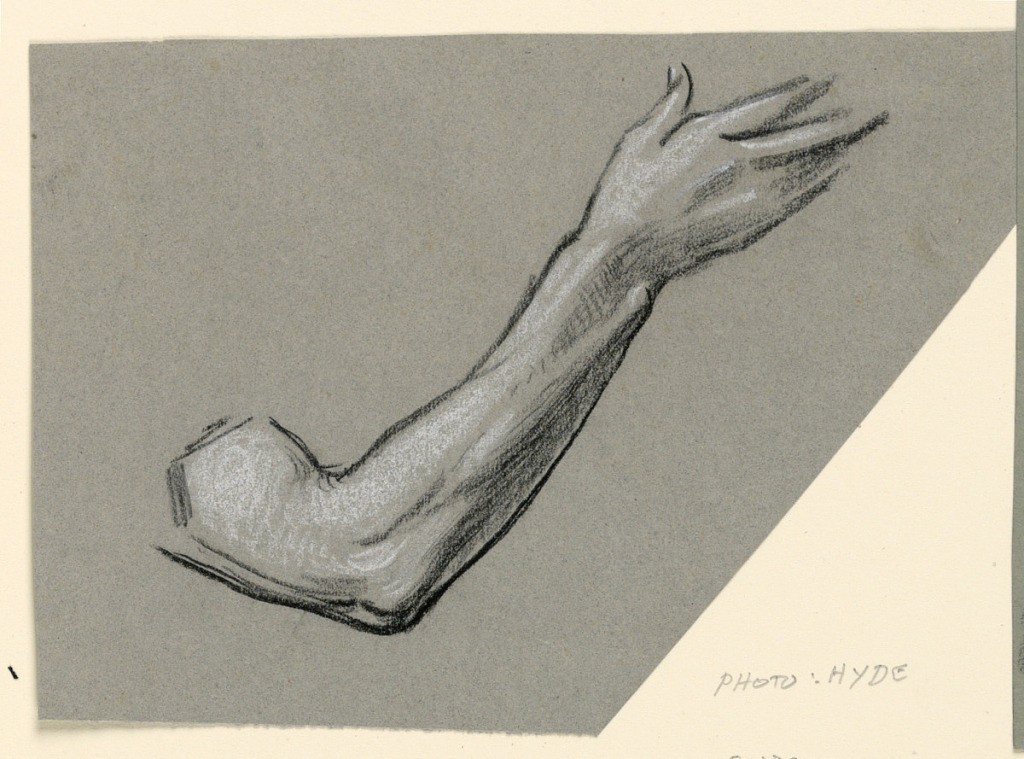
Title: Study of arm
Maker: Elihu Vedder, American, 1836 – 1923
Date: ca. 1885
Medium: Pastel crayon on gray paper
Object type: Drawing
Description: Sketch of a male figure's right arm, raised to the right.